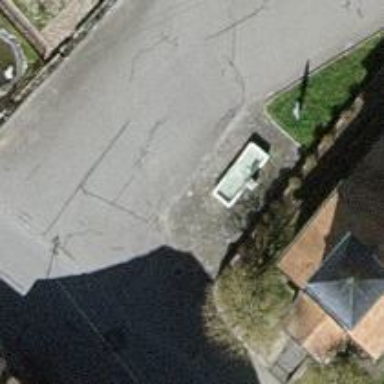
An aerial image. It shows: Fountain.